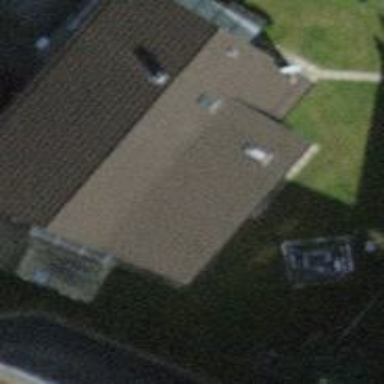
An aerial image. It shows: Pitched roof building.